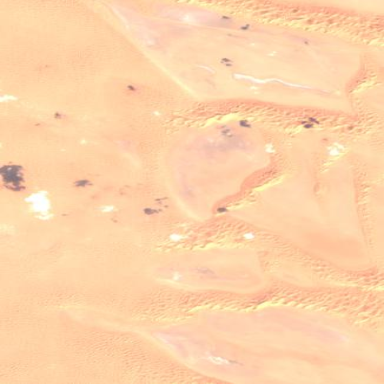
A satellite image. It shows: Dune in its natural state.